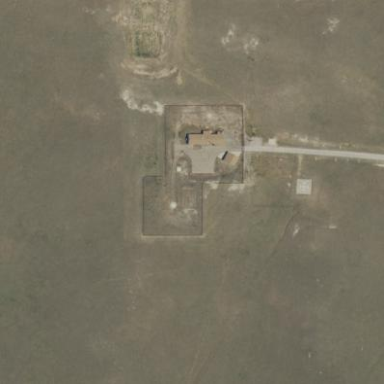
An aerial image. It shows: Military area enclosed by fence.